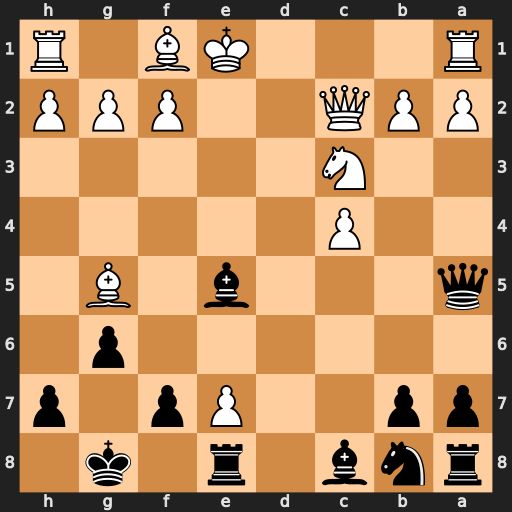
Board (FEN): rnb1r1k1/pp2Pp1p/6p1/q3b1B1/2P5/2N5/PPQ2PPP/R3KB1R
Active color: b
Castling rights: KQ
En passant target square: -
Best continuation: Bxc3+ Qxc3 Qxg5